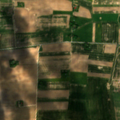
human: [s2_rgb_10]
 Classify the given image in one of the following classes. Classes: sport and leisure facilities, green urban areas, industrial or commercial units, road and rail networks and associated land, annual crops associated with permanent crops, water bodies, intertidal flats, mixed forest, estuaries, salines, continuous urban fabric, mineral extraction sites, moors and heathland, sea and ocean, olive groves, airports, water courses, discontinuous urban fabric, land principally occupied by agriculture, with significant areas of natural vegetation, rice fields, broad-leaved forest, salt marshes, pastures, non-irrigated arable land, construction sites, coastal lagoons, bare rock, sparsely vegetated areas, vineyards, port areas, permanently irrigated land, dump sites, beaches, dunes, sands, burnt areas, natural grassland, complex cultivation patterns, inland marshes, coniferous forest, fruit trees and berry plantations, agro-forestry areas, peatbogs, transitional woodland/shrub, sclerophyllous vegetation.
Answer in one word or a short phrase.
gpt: non-irrigated arable land, complex cultivation patterns